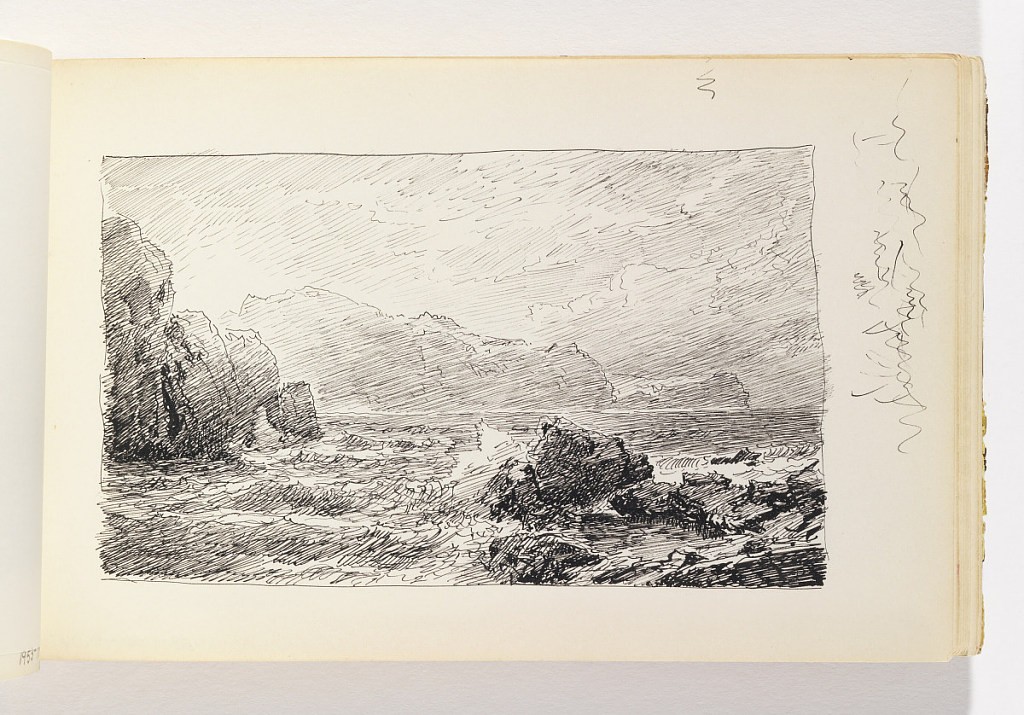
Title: Rocky Coast and Distant Cliffs
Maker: William Trost Richards, American, 1833–1905
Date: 1890–1900
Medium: Pen and black ink on off-white wove paper
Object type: Sketchbook folio
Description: Waves crashing against rocks in right foreground. Second rocky outcropping in left middle ground. Cliffs across horizon in distance.